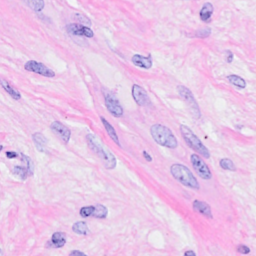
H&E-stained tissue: Breast